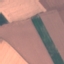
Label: AnnualCrop